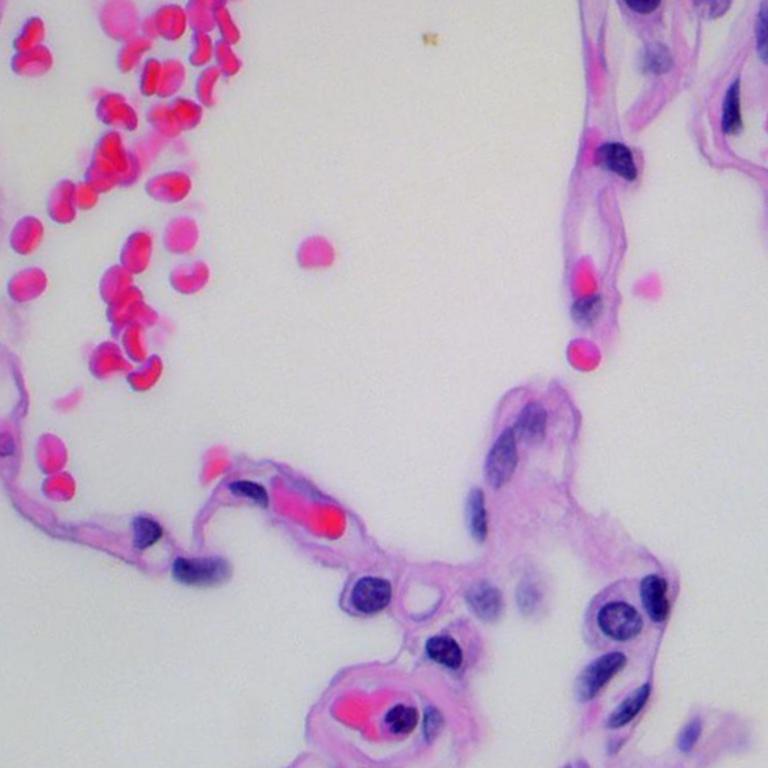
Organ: lung
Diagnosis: benign